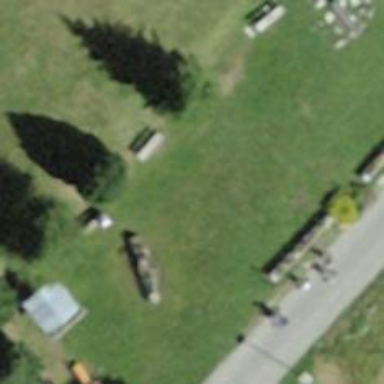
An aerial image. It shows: Bench for seating.